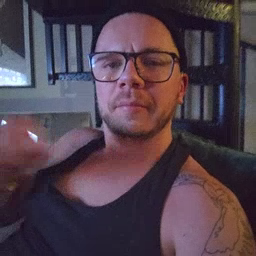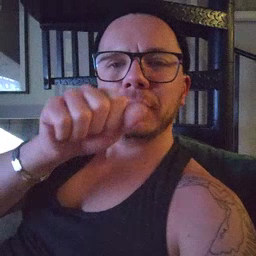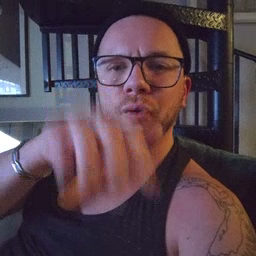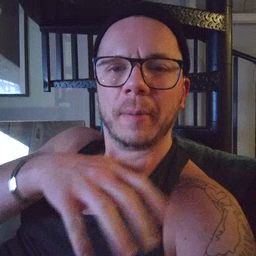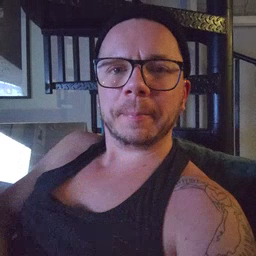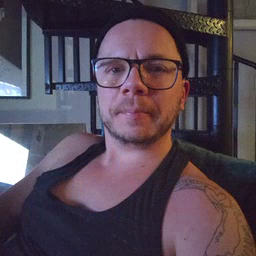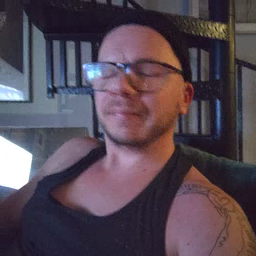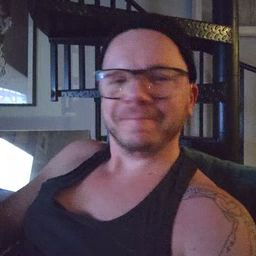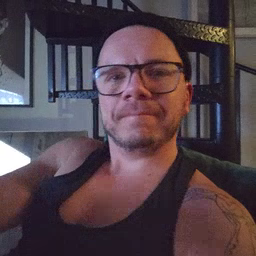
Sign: airplane